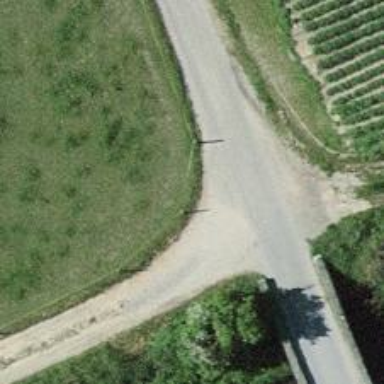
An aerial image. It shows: Unclassified road on asphalt surface with bridge.